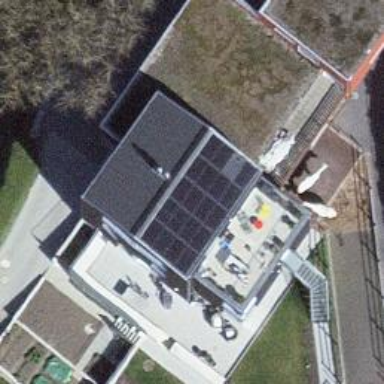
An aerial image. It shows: Solar power generator using photovoltaic method with solar photovoltaic panel types.